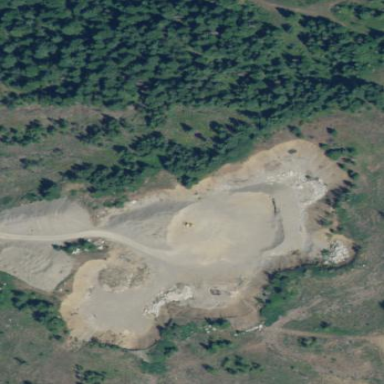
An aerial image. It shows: Quarry area.